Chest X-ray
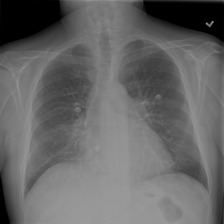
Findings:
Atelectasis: negative
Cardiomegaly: negative
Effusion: positive
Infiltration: positive
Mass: negative
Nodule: negative
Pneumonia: negative
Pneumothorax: negative
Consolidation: negative
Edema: negative
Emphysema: negative
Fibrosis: negative
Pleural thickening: negative
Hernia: negative